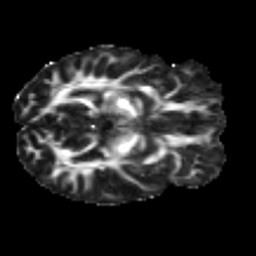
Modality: FA
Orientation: axial
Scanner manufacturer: siemens
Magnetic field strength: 3 T
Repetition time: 3.6 s
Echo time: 0.092 s